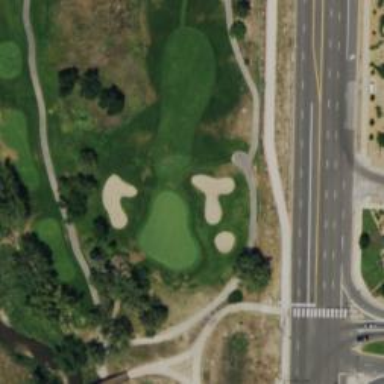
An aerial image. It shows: Well-maintained track used as golf cart path.